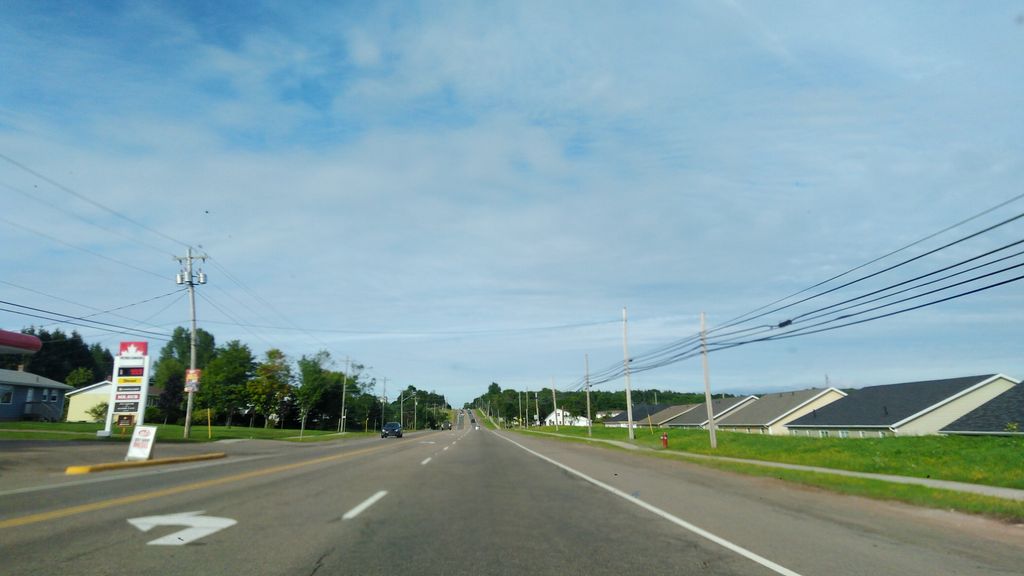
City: charlottetown